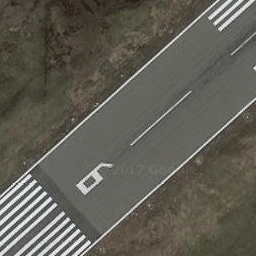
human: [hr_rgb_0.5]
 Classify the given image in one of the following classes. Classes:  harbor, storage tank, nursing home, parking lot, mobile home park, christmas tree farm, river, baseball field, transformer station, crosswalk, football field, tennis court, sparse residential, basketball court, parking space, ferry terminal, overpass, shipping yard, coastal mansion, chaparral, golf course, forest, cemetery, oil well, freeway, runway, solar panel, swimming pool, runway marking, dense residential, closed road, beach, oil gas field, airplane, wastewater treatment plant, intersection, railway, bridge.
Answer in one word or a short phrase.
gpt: runway